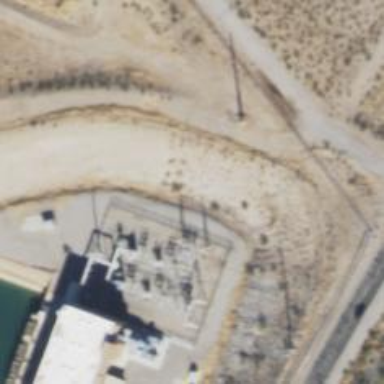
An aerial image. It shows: Outdoor industrial substation.